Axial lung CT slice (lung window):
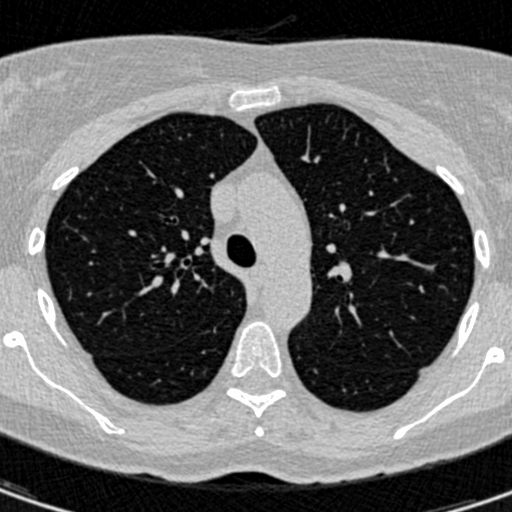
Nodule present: no